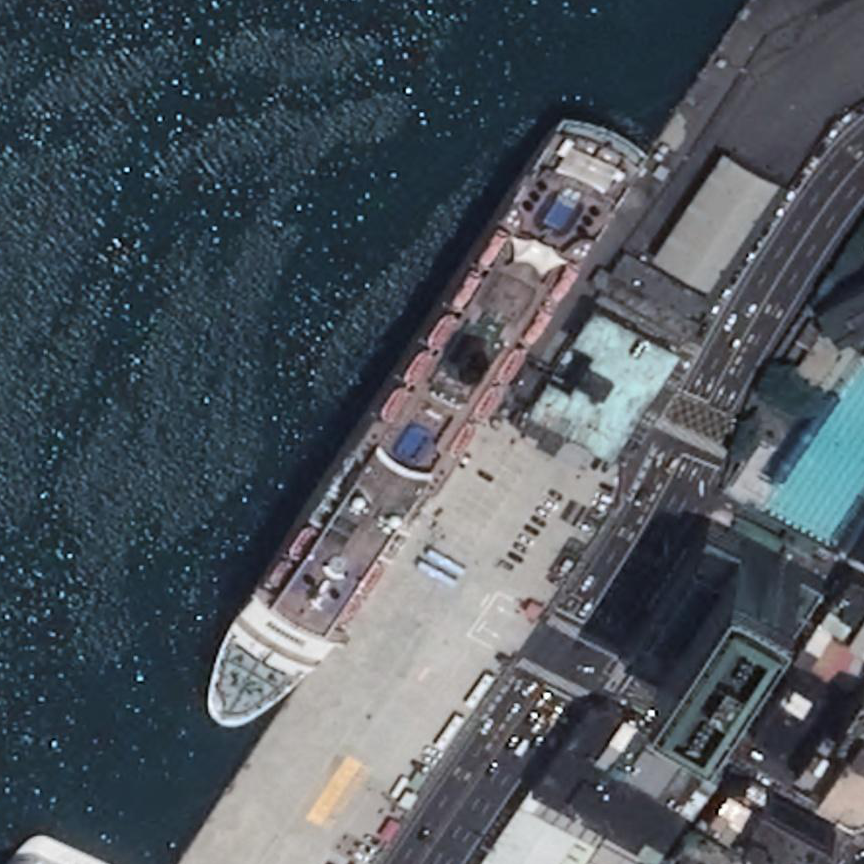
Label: civil